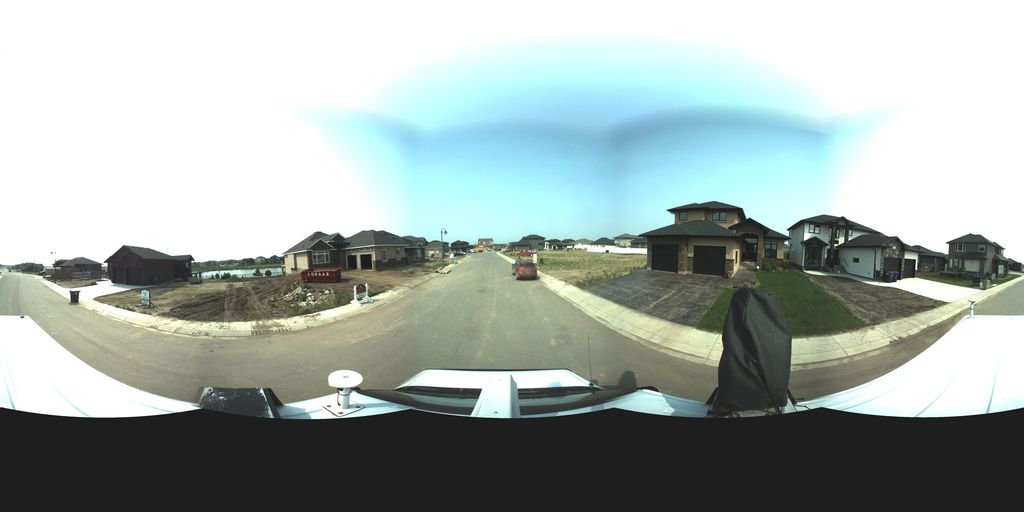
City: saskatoon